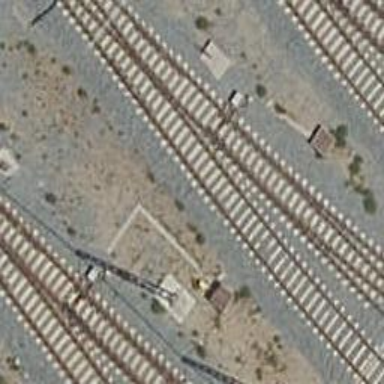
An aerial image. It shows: Yard with electrified contact line.